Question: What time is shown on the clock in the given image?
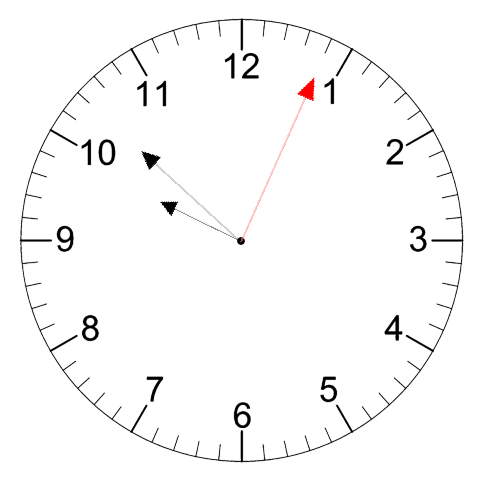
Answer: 09:52:04